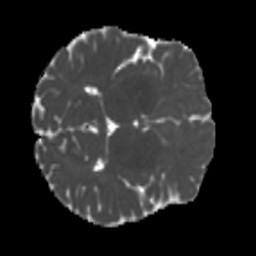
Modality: MD
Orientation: axial
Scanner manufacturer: siemens
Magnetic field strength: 3 T
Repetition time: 4 s
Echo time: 0.0594 s